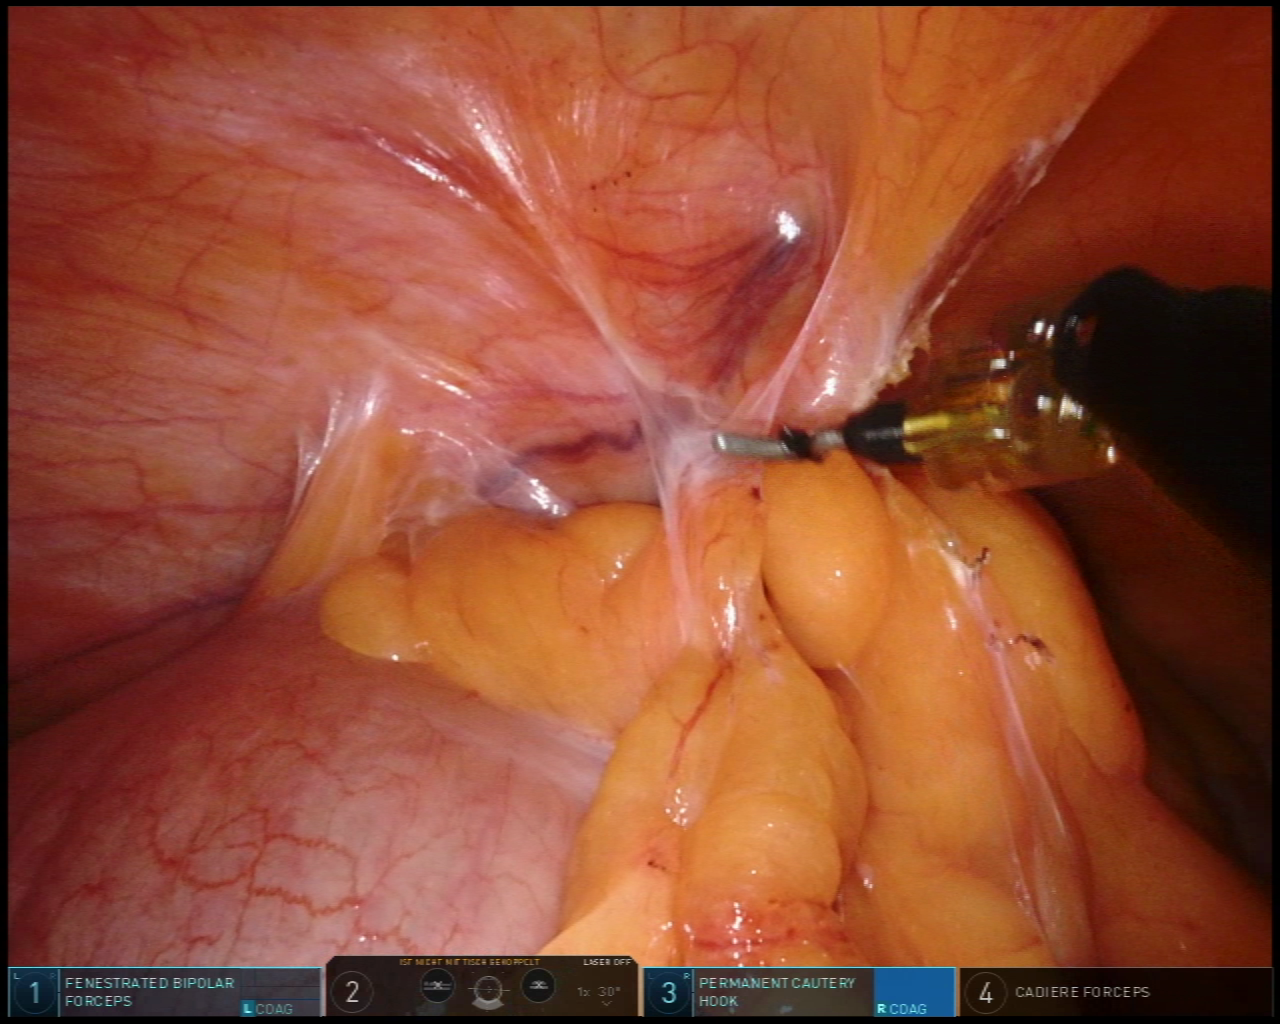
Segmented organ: abdominal_wall
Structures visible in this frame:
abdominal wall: yes
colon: yes
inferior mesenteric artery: no
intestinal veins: no
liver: no
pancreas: no
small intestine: no
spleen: no
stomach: no
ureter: no
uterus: no
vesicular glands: no